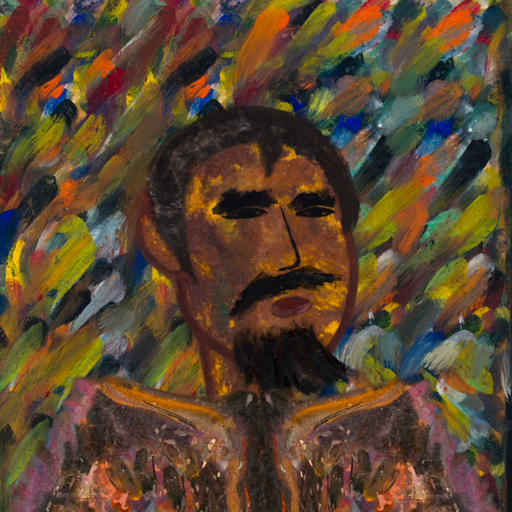
Background: An_Impression, Head And Neck Side: Comrade, Face Side: Mosgoul, Bust: Gypsy_Queen, Hair Side: Roy_Bahadur, Head Accessory: Blank, Second Necklace: Blank, Necklace: Blank, Baby: Blank